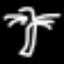
Label: palm tree